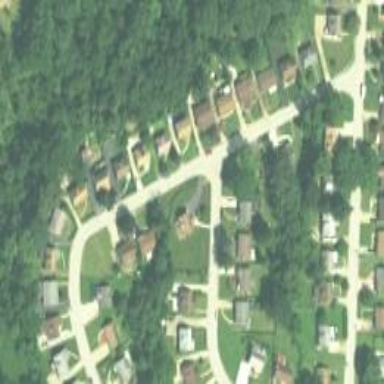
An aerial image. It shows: Driveway.